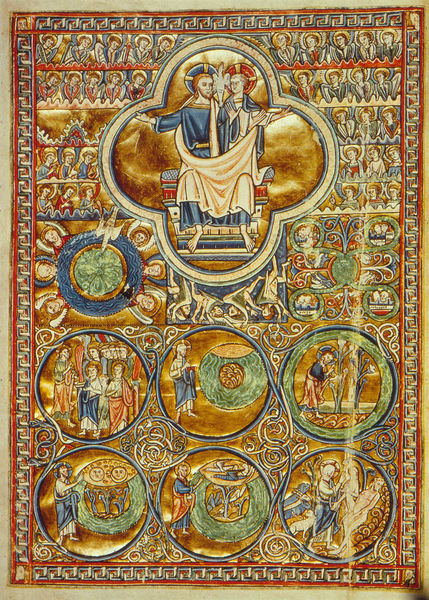
Titel: Lothian Bibel/England
Institution: New York, Pierpont Morgan Library
Schlagwörter: blau, wasser, weiß, gelb, grün, menschen, blume, braun, bunt, schwarz, stuhl, rot, leute, teppich, gesichter, falten, taube, sonne, gold, gewänder, blatt, kreis, engel, ranken, papier, sitz, thron, symmetrie, ornamente, mond, buch, kreise, buchdeckel, deckblatt, einband, schnörkel, heiligenschein, christus, jesus, mittelalter, umhänge, bedeutungsperspektive, jünger, verzierungen, ikone, dreifaltigkeit, buchmalerei, zwillinge, evangelium, evangelisten, persisch für anfänger, wer glaubt der raubt, die neue heilichkeit